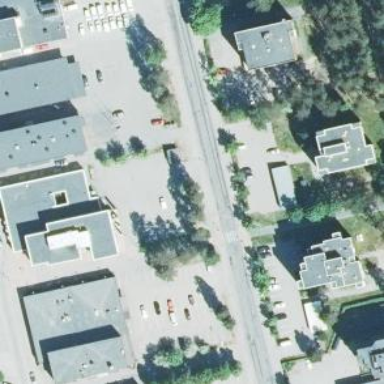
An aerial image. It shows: Parking area.